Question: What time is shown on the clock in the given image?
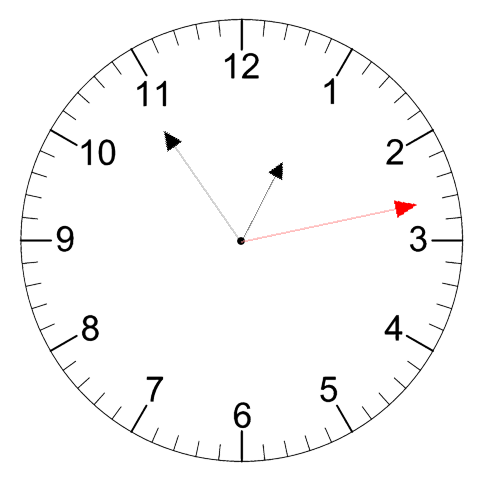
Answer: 12:54:13